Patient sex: M
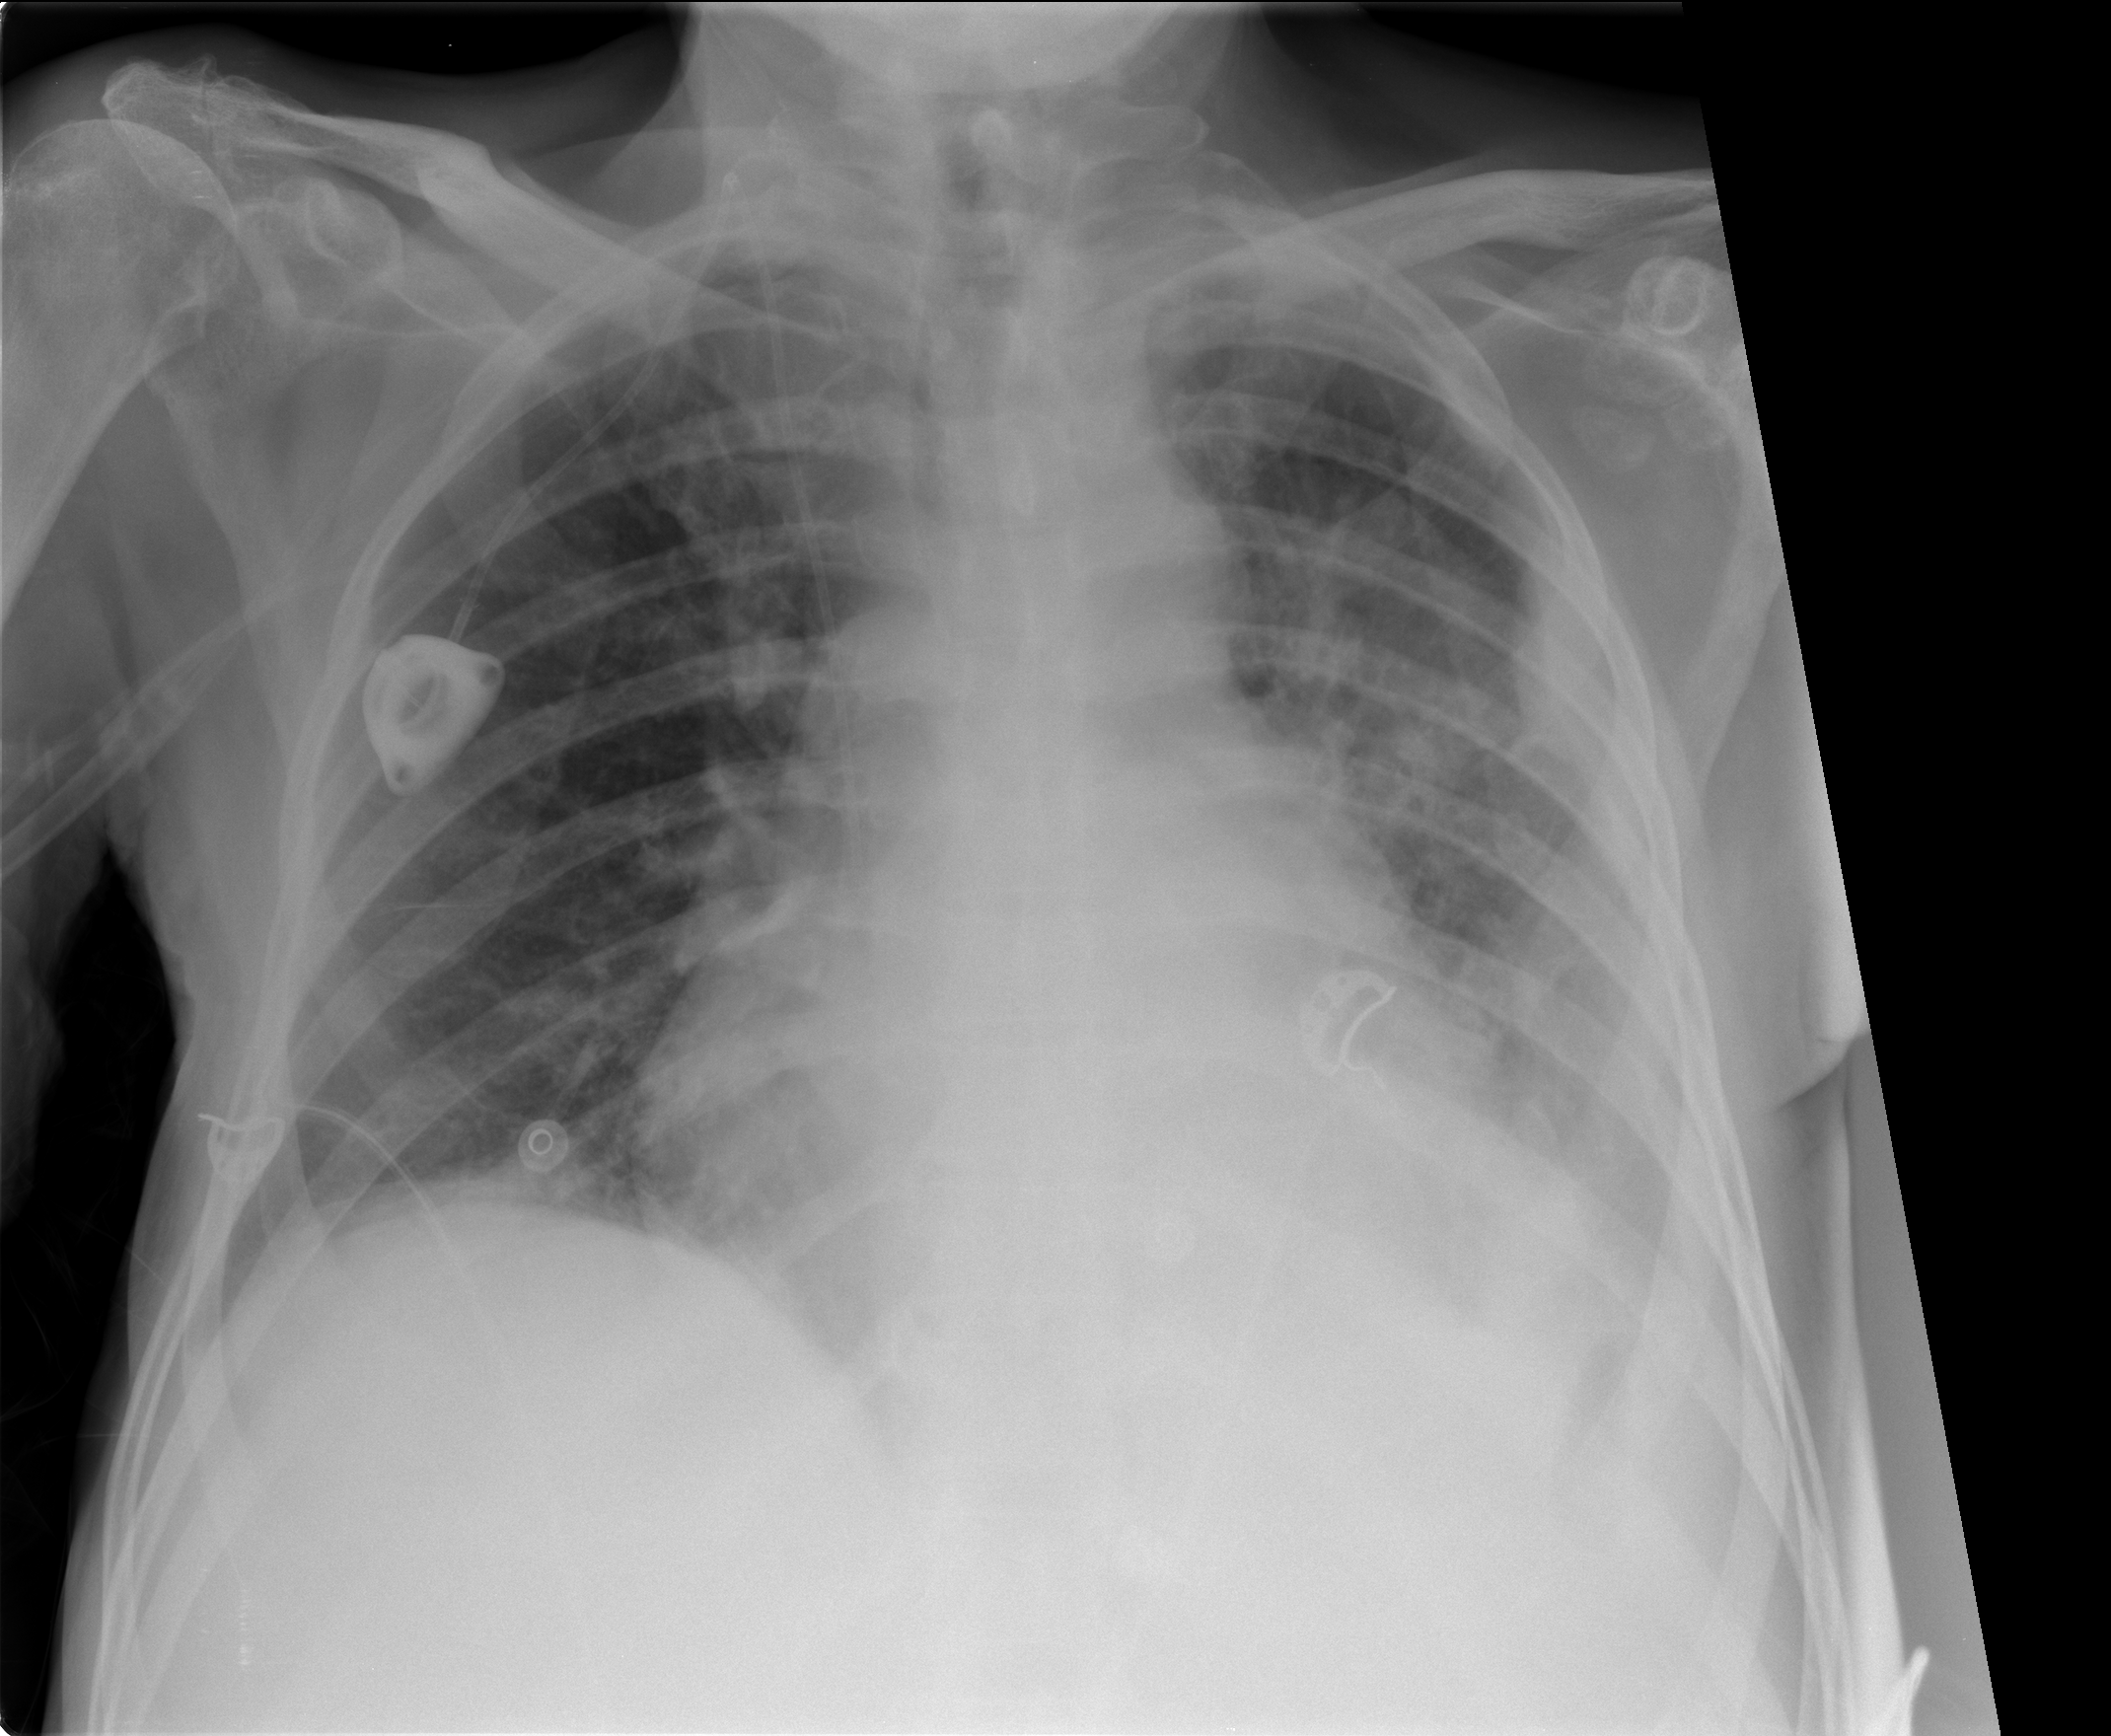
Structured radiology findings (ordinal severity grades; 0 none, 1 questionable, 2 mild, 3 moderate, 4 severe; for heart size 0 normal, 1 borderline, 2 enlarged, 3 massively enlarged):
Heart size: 2
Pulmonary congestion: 0
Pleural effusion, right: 0
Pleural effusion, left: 2
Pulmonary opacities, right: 0
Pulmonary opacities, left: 3
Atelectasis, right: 0
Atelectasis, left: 3